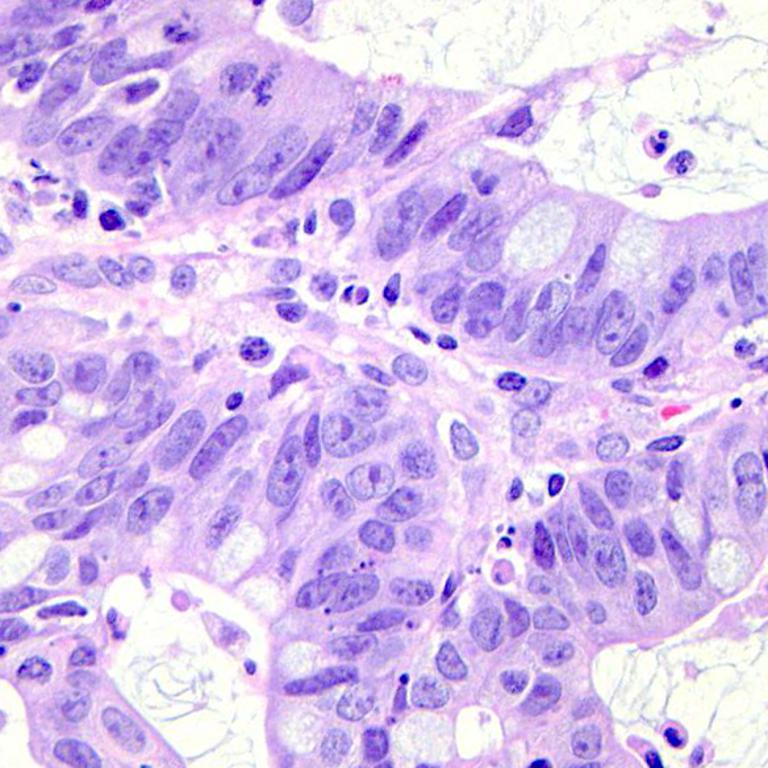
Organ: colon
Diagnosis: adenocarcinomas